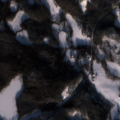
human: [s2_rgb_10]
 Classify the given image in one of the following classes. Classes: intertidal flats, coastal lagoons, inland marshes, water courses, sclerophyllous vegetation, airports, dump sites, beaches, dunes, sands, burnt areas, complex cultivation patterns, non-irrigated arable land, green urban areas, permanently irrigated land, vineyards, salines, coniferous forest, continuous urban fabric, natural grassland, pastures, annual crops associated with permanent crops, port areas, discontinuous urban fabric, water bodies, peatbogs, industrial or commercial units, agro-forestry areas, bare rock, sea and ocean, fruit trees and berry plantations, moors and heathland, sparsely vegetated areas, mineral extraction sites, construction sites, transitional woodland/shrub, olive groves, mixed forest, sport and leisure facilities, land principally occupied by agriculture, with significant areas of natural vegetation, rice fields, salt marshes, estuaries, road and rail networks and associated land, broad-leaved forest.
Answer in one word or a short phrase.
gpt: land principally occupied by agriculture, with significant areas of natural vegetation, coniferous forest, transitional woodland/shrub, water bodies